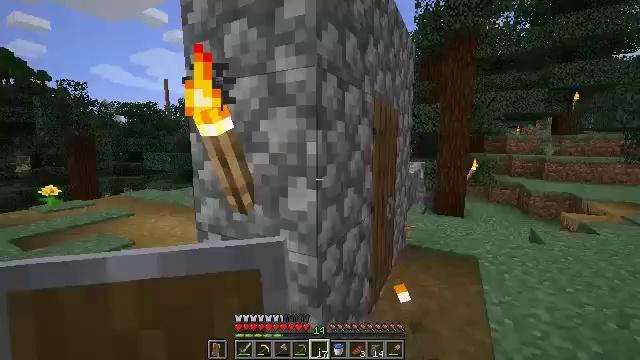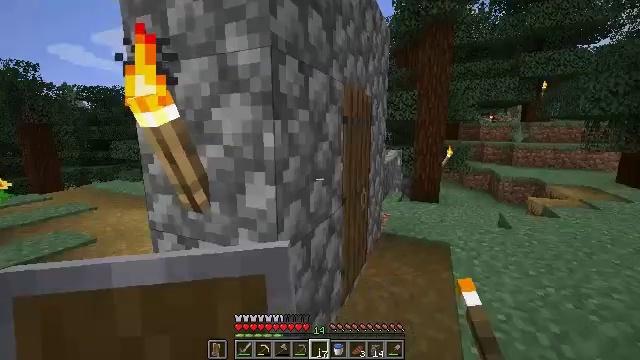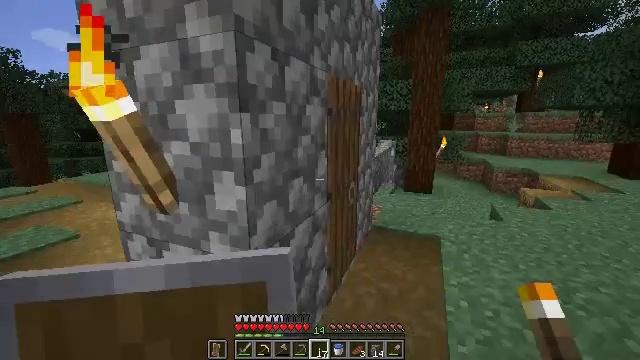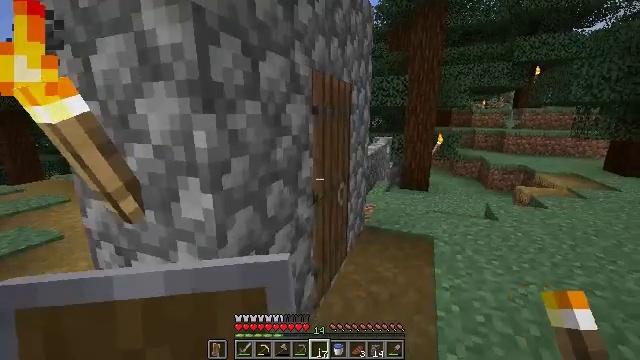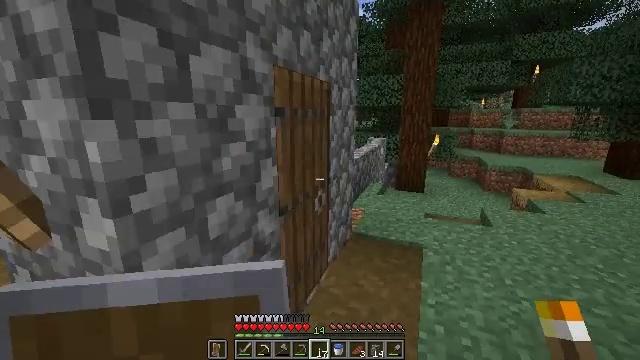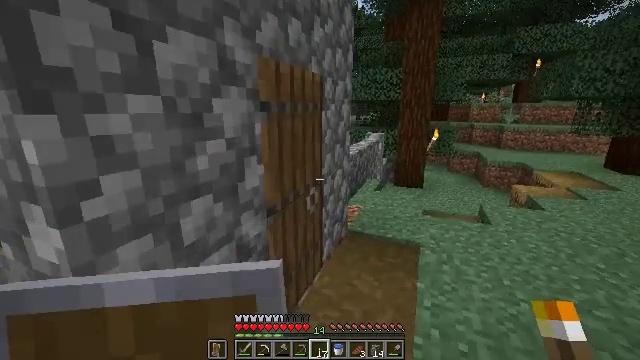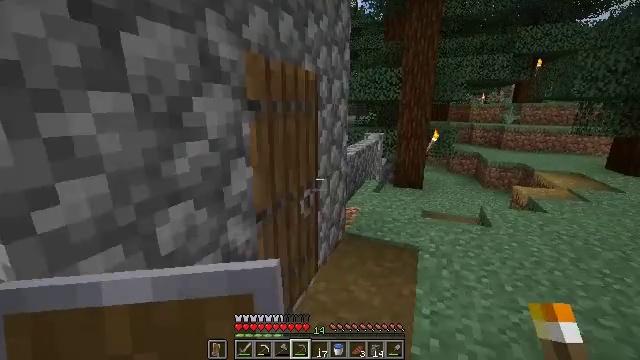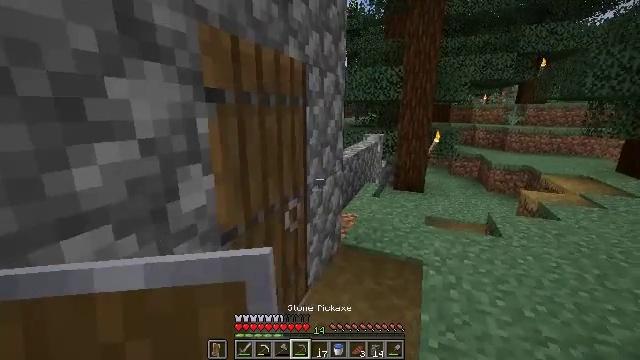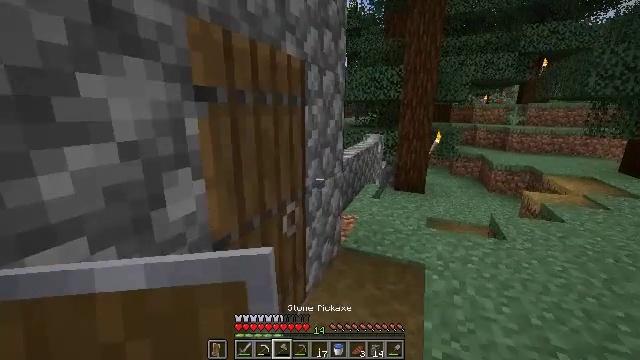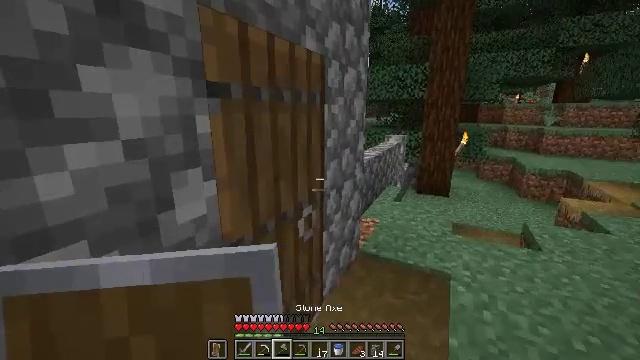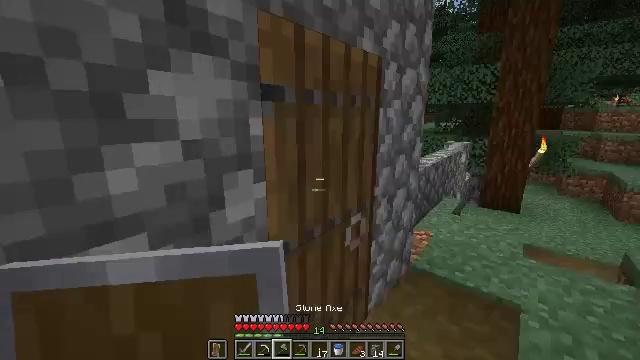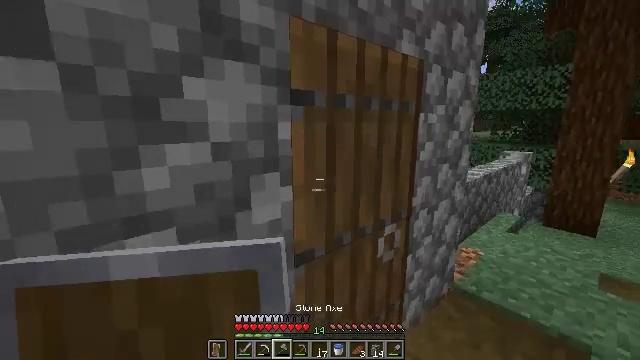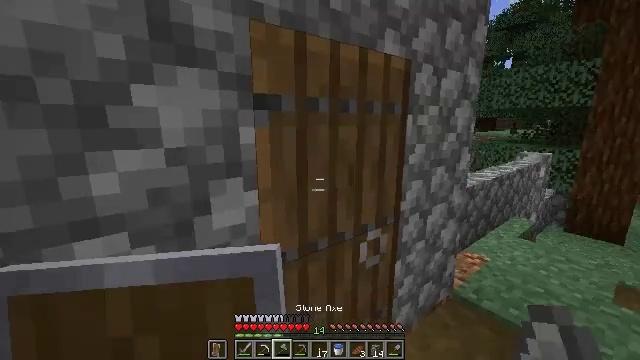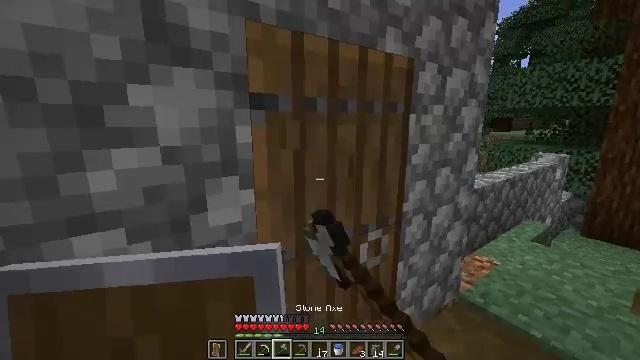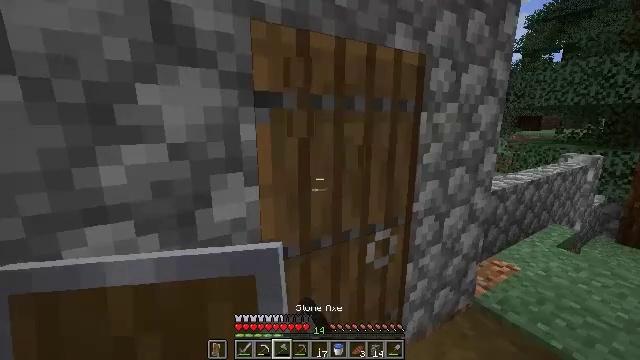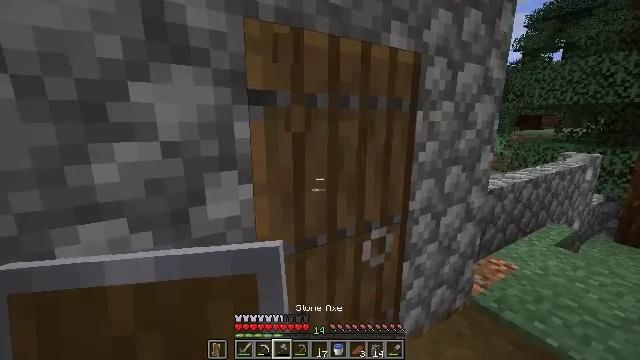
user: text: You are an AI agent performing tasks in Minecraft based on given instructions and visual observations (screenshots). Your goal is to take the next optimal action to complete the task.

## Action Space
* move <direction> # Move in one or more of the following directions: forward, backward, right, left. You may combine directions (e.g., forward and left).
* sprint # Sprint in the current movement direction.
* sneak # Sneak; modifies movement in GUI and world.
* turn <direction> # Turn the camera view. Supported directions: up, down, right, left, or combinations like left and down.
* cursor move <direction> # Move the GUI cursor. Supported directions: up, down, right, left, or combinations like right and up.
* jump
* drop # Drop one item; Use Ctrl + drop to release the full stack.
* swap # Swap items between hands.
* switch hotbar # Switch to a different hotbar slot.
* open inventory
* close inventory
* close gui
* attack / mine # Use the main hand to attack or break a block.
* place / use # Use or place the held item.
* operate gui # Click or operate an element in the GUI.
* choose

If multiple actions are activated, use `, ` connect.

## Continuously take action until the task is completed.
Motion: motion action
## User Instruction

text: Break the spruce door to remove it.
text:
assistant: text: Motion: move forward and move right, turn right and down
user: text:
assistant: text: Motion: move forward and move right, turn down
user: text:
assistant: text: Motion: move forward and move right
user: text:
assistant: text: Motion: move forward and move right
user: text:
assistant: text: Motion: move forward, turn down
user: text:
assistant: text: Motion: move forward, switch to hotbar 4
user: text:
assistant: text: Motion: move forward, switch to hotbar 4
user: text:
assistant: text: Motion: switch to hotbar 3
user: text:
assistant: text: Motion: turn left, switch to hotbar 3
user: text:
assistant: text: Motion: turn left and up
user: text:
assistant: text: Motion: move right, turn left and up
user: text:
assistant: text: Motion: move right, turn left, attack / mine
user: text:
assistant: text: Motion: turn left, attack / mine
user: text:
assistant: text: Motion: turn left, attack / mine
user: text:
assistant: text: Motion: attack / mine
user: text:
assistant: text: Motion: attack / mine
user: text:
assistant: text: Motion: attack / mine
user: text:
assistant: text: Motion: attack / mine
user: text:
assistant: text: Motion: attack / mine
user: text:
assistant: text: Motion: attack / mine
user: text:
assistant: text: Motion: turn down, attack / mine
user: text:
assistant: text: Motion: attack / mine
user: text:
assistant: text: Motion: attack / mine
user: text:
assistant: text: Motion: attack / mine
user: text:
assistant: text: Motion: attack / mine
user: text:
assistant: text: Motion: attack / mine
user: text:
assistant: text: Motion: attack / mine
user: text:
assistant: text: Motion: attack / mine
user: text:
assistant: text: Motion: attack / mine
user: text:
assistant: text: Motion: attack / mine